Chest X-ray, PA view. Patient: 68 years old, sex M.
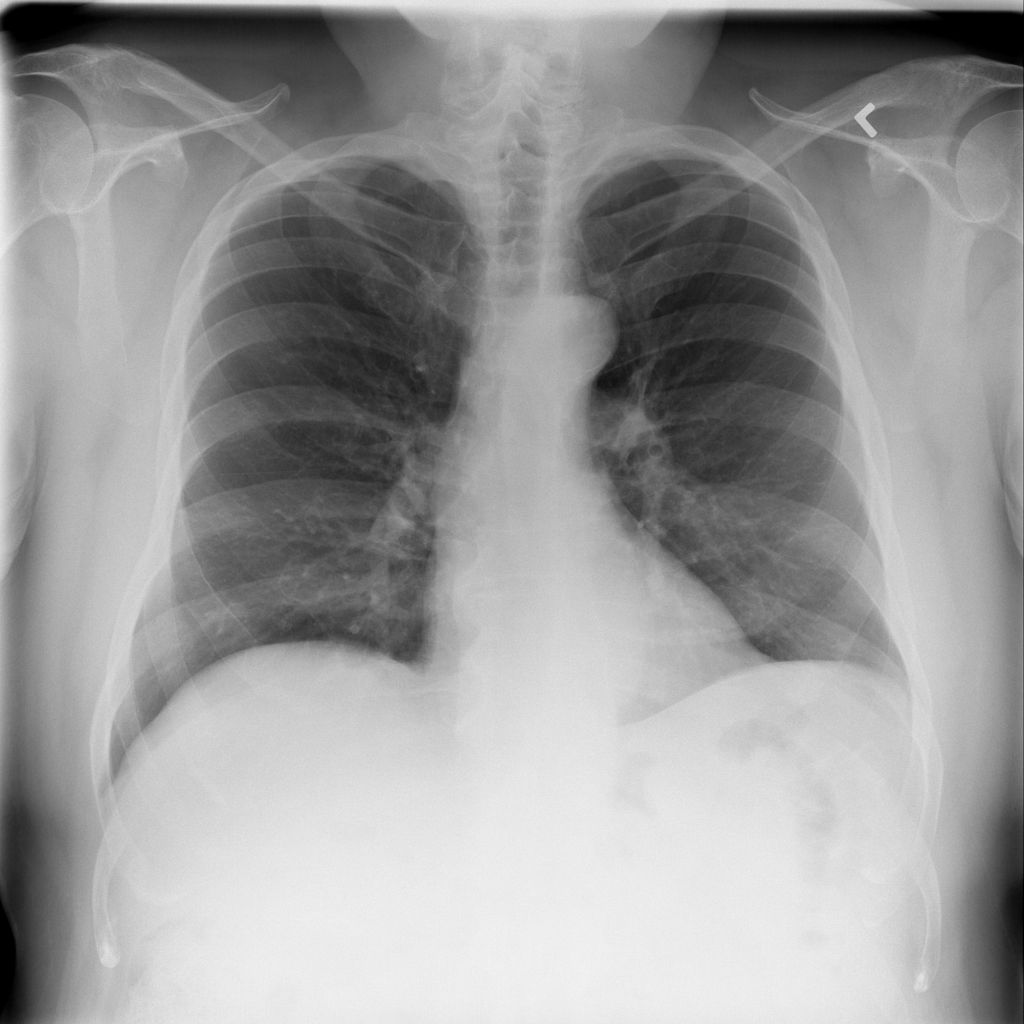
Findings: No Finding